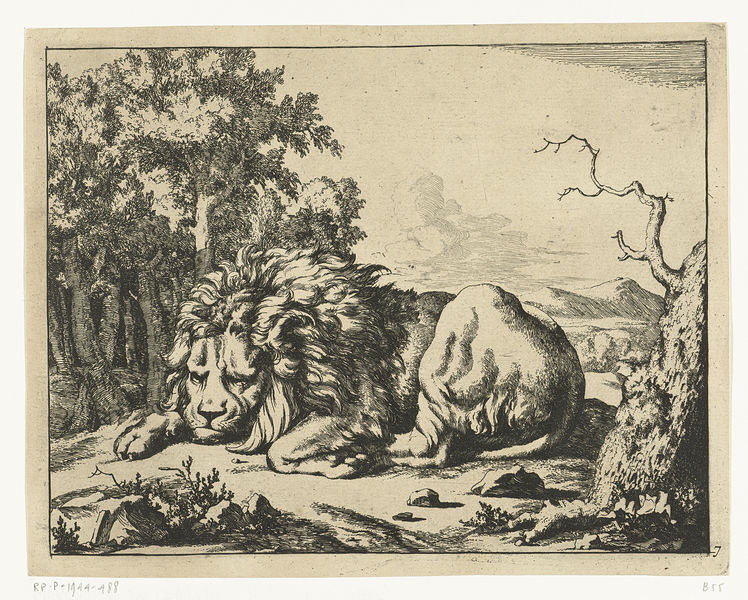
Titel: Slapende leeuw
Künstler: Marcus de Bye
Standort: Amsterdam
Institution: Rijksmuseum
Schlagwörter: baum, himmel, weiß, wolken, landschaft, sand, schwarz, zeichnung, gras, tier, steine, tot, wald, mähne, schlafend, berge, liegend, druck, radierung, stich, verletzt, löwe, kraut, liegt, schläft, totholz, wald himmel wolken